Question: I have the following method
'''
public String toIndentedString() {
StringJoiner sj = new StringJoiner("
");
sj.add(rootValue.toString());
for (Tree<T> child : children) {
String childString = child.toIndentedString();
sj.add(childString.replaceAll("(?m)^", " "));
}
return sj.toString();
}
'''
The output it is returning is slightly off, here is an image which shows the output it requires.

Could someone please tell me what I need to change to get this to work?
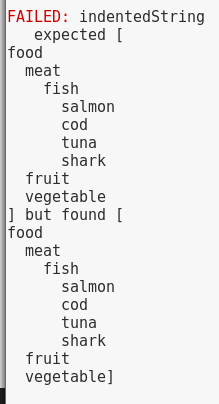
Answer: Here is the solution, I needed to put the StringJoiner into another method. Then call that method and append a new line "
". The code has also been changed to use StringBuilder as it is simpler. Special thanks to 4castle for helping me with this!
'''
public String toIndentedString() {
return _toIndentedString() + '
';
}
private String _toIndentedString() {
StringBuilder sb = new StringBuilder(rootValue.toString());
for (Tree<T> child : children) {
sb.append('
');
sb.append(child._toIndentedString().replaceAll("(?m)^", " "));
}
return sb.toString();
}
'''